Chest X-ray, PA view. Patient: 61 years old, sex M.
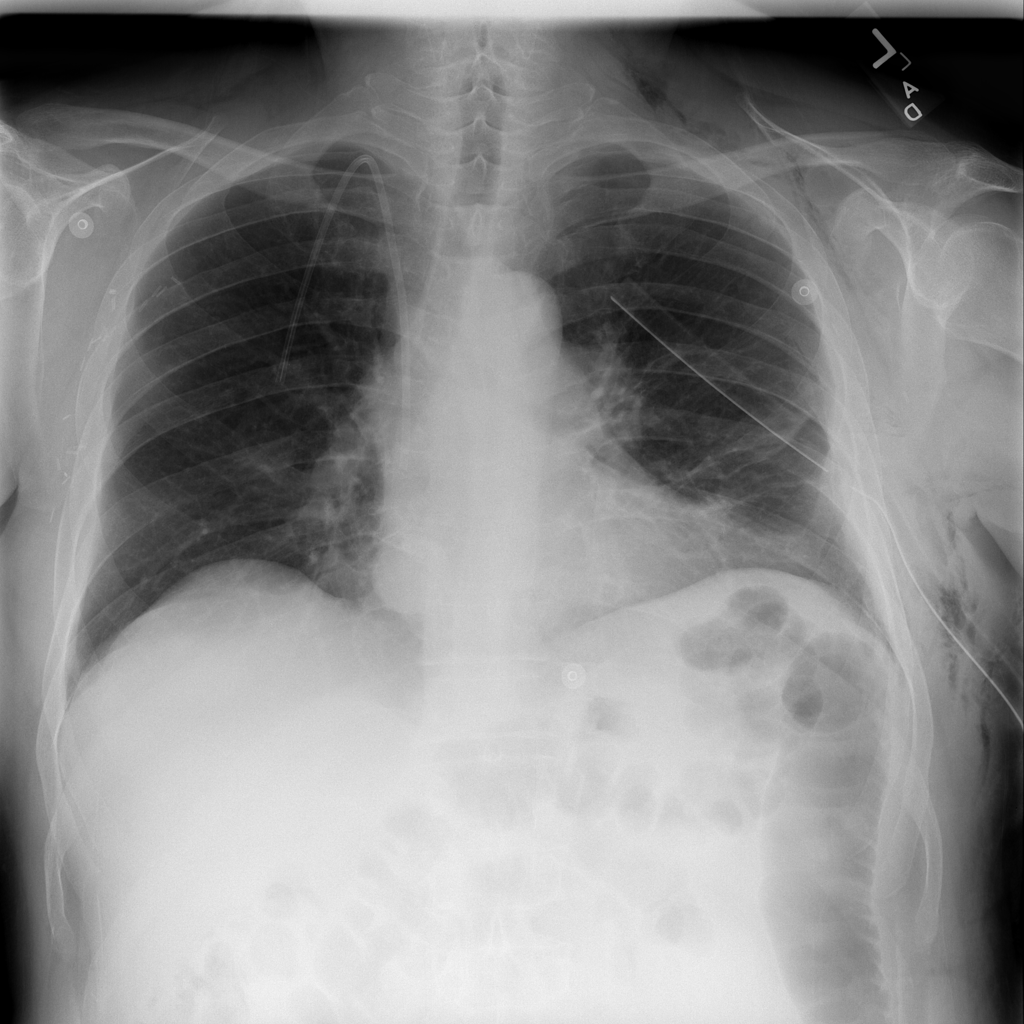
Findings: Emphysema, Pneumothorax